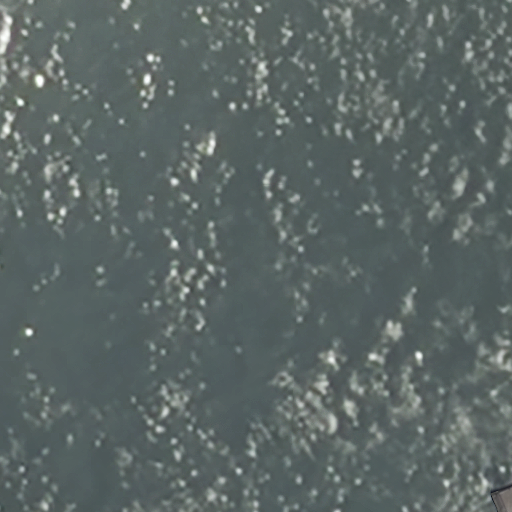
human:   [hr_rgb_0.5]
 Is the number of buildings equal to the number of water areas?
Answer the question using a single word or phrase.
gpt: no

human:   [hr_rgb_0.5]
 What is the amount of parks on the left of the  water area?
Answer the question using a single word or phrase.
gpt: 0

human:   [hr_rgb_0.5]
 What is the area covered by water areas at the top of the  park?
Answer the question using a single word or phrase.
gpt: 0m2

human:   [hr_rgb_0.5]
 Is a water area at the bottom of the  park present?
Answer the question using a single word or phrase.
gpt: no

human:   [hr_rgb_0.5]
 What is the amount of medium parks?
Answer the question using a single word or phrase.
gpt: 0

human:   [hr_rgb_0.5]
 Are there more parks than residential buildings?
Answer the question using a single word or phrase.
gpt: yes

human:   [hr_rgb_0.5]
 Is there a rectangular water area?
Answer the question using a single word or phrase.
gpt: yes

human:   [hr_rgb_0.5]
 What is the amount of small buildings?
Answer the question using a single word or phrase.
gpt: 0

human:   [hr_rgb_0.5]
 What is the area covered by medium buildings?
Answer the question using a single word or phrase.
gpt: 0m2

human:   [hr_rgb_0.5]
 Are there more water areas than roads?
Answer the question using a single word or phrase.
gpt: yes

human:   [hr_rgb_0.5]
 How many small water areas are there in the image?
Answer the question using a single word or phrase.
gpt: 0

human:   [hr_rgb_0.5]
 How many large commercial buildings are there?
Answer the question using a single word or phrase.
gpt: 0

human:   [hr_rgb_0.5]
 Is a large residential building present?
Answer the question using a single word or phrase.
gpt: no

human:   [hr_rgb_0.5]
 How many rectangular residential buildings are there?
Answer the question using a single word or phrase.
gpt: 0

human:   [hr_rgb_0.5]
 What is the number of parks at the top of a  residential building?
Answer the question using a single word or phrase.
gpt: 0

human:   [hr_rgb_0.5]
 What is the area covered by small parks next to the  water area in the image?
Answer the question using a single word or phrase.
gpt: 0m2

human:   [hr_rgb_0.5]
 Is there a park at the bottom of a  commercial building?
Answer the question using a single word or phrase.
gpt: no

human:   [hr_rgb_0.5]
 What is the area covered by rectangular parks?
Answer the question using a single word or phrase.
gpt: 1053m2

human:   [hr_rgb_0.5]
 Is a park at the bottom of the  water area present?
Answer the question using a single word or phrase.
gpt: yes

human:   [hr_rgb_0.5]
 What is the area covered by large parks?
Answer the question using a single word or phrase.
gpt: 1053m2

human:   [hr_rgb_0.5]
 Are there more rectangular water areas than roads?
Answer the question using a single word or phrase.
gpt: yes

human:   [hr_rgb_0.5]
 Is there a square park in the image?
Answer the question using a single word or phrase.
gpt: no

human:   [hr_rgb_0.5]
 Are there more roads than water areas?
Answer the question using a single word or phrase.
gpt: no

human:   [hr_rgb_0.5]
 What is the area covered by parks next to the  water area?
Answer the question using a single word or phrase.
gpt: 1053m2

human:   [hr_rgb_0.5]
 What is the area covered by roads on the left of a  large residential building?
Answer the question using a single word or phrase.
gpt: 0m2

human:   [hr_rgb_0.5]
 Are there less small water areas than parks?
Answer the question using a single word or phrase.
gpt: yes

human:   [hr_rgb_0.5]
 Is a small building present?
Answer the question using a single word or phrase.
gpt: no

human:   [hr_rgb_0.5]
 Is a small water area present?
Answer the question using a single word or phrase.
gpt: no

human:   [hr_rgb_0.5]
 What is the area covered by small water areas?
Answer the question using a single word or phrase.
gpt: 0m2

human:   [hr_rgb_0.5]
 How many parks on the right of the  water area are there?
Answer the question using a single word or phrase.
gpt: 1

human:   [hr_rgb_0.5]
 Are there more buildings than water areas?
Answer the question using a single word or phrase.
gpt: no

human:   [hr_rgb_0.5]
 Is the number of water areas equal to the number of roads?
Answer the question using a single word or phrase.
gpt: no

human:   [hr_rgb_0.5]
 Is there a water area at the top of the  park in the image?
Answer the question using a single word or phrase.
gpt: no

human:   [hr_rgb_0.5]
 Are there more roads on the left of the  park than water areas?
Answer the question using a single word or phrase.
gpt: no

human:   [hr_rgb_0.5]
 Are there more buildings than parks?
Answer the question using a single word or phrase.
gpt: no

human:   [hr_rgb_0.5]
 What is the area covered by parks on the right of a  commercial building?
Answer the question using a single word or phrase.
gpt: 0m2